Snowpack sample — Buffalo Mountain, Silverthorne, Colorado, USA (1/25/25, 10:11 AM MST)
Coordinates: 39.6222, -106.1139
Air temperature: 22 °F
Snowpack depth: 110 cm
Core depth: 30 cm
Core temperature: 42.8 °F
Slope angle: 12°, slope face: 102°
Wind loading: high
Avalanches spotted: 0
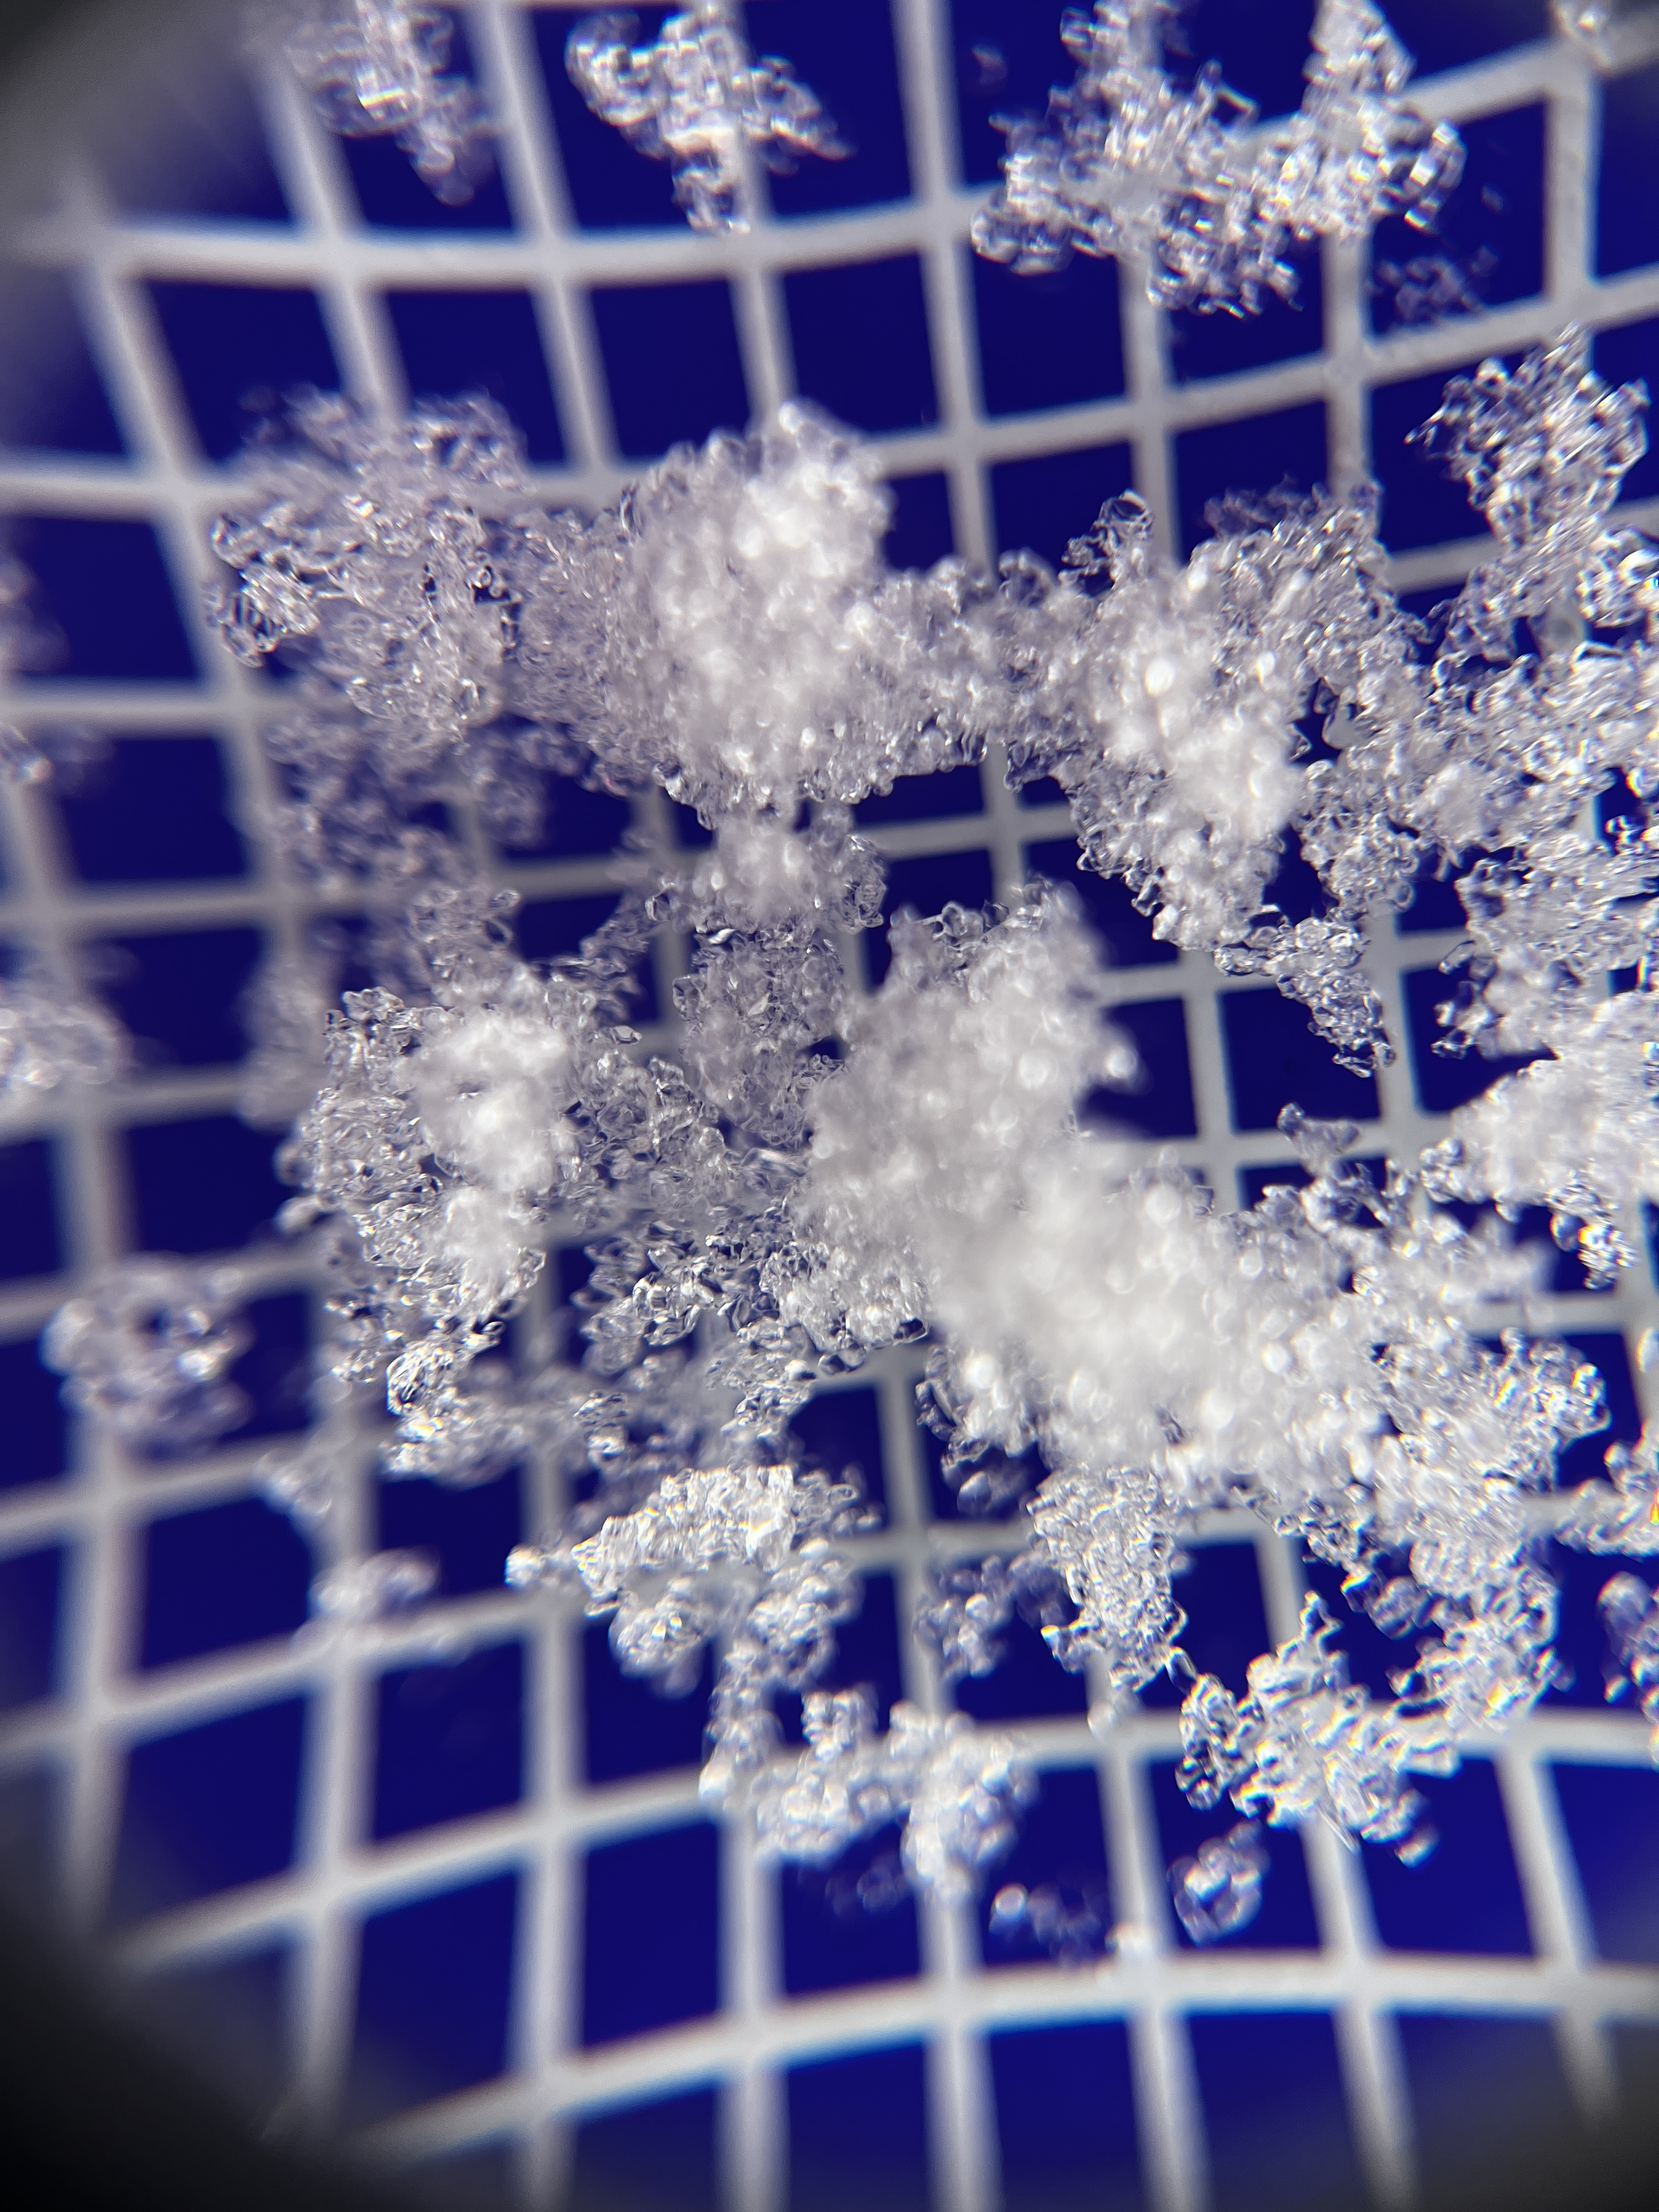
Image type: magnified_profile
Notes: No avalanches nearby, collected on the outskirts of a fire break 15 meters from the treeline, on way to Buffalo and Red Mountain